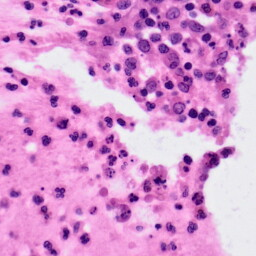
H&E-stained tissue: Colon